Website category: sports
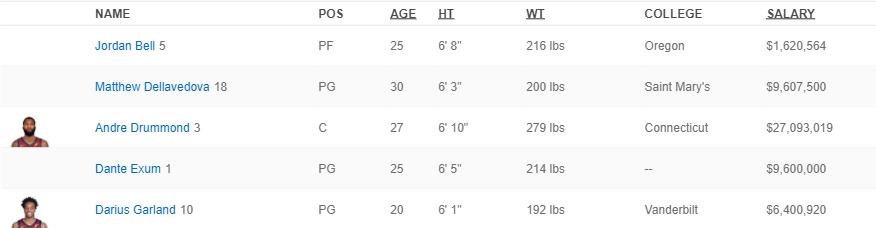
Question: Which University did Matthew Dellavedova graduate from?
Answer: Saint Mary's

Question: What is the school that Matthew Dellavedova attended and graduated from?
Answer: Saint Mary's

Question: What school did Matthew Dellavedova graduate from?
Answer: Saint Mary's

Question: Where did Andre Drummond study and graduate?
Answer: Connecticut

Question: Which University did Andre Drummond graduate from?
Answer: Connecticut

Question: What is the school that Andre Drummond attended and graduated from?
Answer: Connecticut

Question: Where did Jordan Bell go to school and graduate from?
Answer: Oregon

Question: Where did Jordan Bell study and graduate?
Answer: Oregon

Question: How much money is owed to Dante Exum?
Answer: $9,600,000

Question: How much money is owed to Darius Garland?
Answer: $6,400,920

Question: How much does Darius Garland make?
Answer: $6,400,920

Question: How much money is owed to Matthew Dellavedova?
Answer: $9,607,500

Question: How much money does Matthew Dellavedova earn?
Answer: $9,607,500

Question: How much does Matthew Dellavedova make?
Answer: $9,607,500

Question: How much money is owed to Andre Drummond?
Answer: $27,093,019

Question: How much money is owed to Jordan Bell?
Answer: $1,620,564

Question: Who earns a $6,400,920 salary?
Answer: Darius Garland

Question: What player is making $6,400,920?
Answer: Darius Garland

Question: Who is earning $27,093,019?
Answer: Andre Drummond

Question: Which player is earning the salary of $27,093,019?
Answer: Andre Drummond

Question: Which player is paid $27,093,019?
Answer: Andre Drummond

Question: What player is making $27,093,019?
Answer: Andre Drummond

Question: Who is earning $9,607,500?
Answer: Matthew Dellavedova

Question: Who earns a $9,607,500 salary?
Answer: Matthew Dellavedova

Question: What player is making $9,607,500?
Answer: Matthew Dellavedova

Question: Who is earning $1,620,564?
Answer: Jordan Bell

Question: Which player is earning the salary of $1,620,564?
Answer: Jordan Bell

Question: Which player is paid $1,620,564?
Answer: Jordan Bell

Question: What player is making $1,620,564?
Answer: Jordan Bell

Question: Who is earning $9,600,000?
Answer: Dante Exum

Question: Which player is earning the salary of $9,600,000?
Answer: Dante Exum

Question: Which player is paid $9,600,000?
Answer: Dante Exum

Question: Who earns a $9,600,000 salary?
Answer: Dante Exum

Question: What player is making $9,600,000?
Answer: Dante Exum

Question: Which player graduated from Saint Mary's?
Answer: Matthew Dellavedova

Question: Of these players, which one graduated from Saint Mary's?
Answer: Matthew Dellavedova

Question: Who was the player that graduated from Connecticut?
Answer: Andre Drummond

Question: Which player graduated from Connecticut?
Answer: Andre Drummond

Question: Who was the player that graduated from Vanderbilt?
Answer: Darius Garland

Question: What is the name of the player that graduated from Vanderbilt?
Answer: Darius Garland

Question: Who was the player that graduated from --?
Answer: Dante Exum

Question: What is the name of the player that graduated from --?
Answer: Dante Exum

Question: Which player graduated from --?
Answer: Dante Exum

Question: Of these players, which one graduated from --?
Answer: Dante Exum

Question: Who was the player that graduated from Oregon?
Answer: Jordan Bell

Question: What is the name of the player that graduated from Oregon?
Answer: Jordan Bell

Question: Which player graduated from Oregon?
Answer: Jordan Bell

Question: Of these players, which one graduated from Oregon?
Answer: Jordan Bell